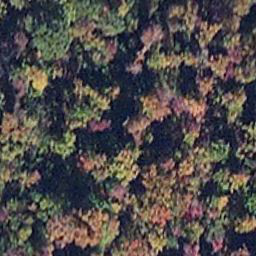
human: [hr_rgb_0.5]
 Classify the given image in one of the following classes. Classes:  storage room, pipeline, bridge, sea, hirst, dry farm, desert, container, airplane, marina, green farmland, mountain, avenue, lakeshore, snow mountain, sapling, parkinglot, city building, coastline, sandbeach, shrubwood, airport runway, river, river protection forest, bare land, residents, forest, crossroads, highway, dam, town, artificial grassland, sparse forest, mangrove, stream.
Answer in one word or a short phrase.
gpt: mangrove